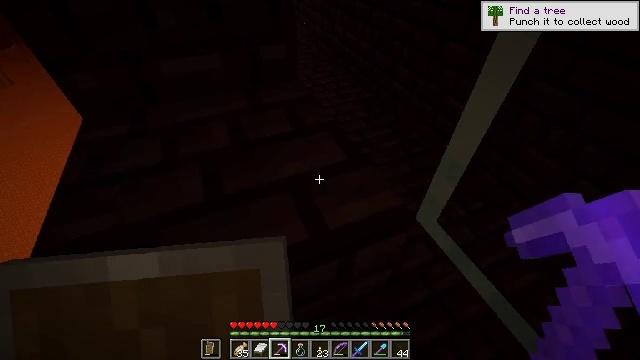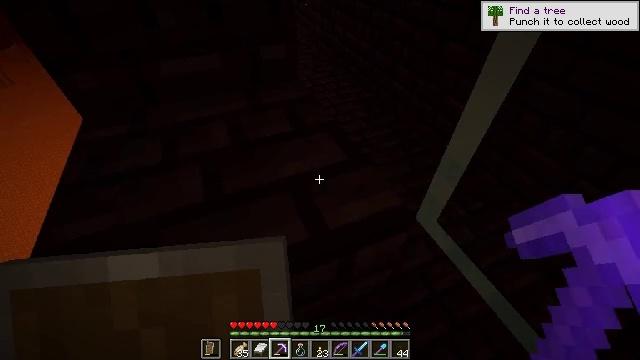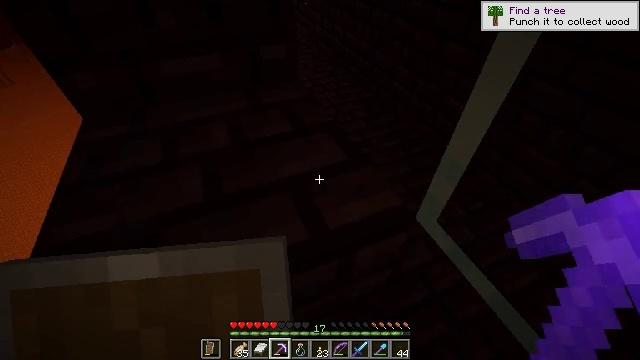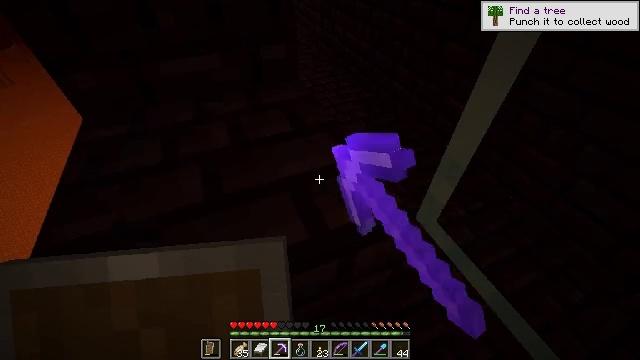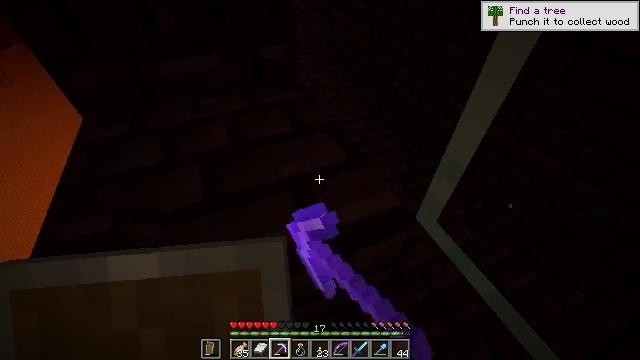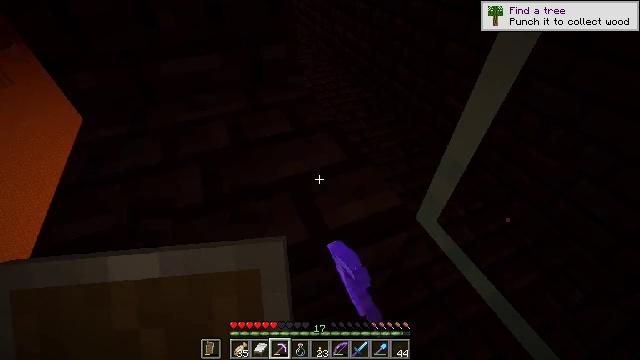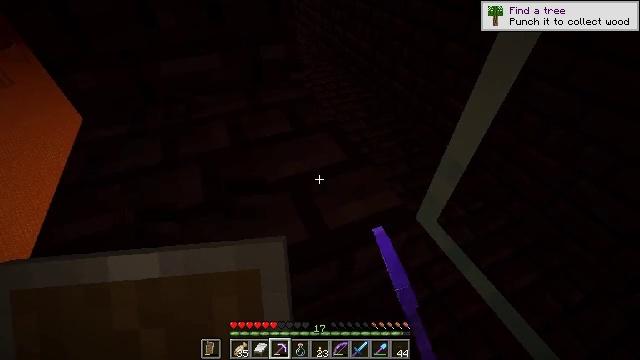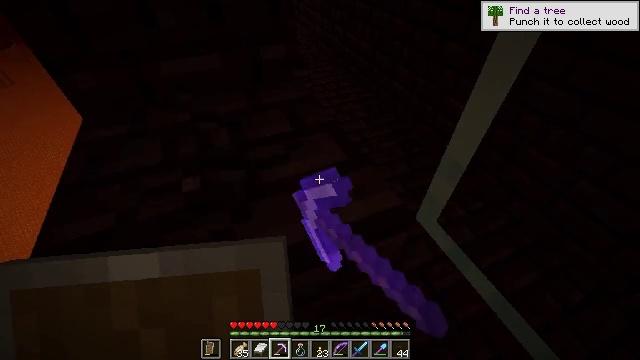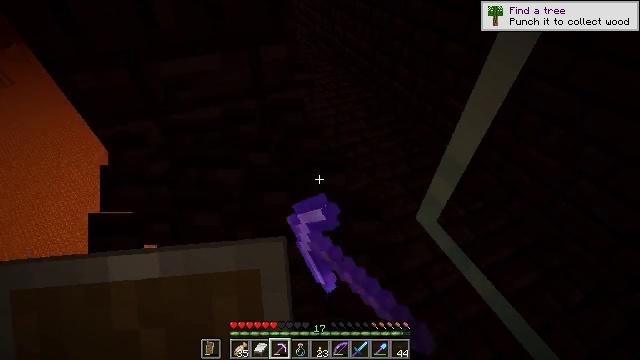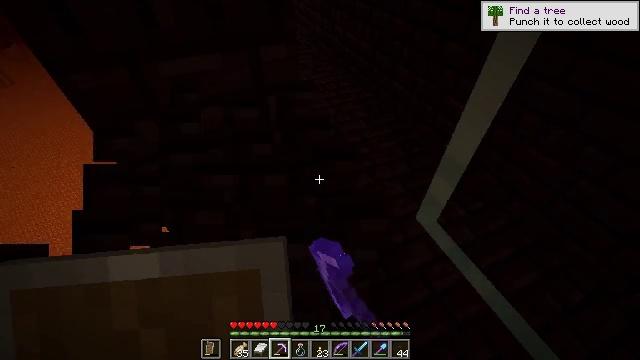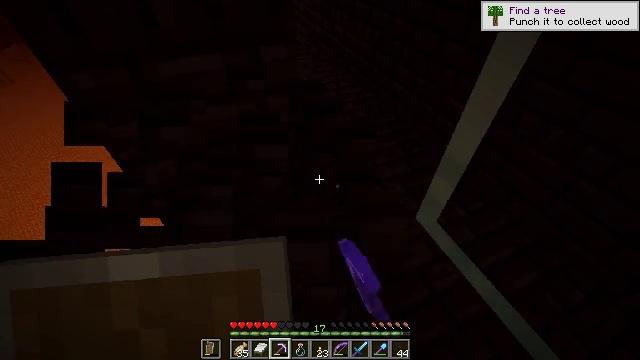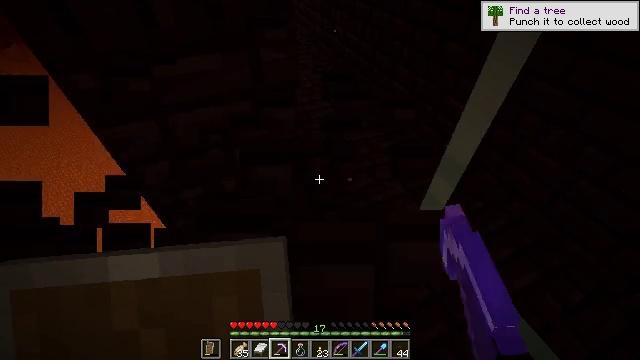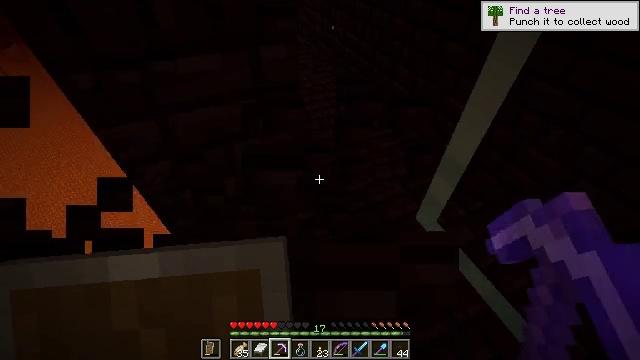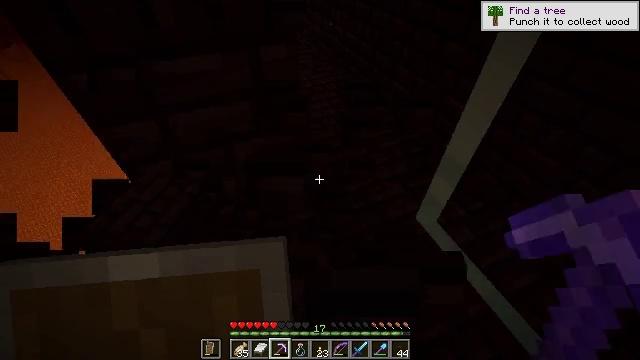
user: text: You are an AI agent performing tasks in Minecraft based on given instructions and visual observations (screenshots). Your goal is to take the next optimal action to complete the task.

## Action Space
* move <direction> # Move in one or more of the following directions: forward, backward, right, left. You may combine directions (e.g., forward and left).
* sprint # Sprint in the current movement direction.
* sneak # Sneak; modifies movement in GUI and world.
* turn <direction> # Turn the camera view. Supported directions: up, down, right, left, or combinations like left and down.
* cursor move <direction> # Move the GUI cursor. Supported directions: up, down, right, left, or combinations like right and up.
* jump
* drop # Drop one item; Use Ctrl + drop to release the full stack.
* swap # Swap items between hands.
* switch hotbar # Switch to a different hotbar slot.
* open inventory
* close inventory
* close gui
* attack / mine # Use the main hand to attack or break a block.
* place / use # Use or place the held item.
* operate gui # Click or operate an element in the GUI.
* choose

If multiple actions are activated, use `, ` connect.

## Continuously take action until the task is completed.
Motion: motion action
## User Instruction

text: Mine nether bricks.
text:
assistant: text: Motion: no_op
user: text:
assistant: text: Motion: attack / mine
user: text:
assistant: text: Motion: attack / mine
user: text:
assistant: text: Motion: attack / mine
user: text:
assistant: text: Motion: attack / mine
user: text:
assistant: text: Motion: attack / mine
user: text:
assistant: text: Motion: attack / mine
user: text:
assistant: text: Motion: attack / mine
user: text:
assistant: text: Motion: no_op
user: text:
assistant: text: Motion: no_op
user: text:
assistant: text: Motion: no_op
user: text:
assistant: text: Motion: no_op
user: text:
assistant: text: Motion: no_op
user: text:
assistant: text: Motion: no_op